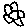
Label: flower